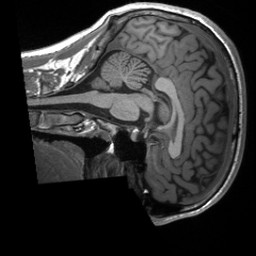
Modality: T1w
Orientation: sagittal
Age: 22
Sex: male
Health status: healthy
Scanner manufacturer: siemens
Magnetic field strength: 3 T
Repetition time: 2 s
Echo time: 0.00232 s